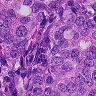
Metastatic tissue present: yes